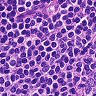
Metastatic tissue present: no